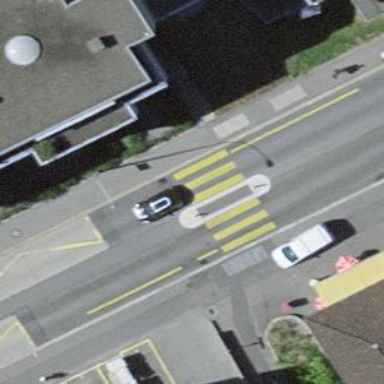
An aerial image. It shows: Uncontrolled zebra crossing with island. The crossing is marked with zebra stripes.